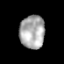
Tissue: prostate
Cell type: Myeloid cells
Senescence score: 0.3493
Nuclear area (px): 814
Mean DAPI intensity: 171.552